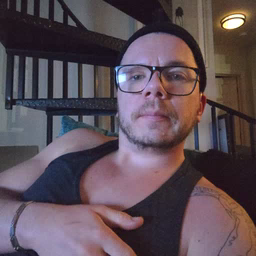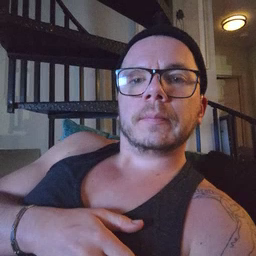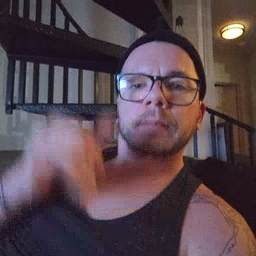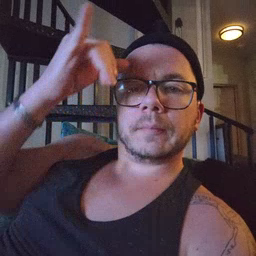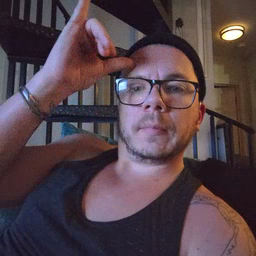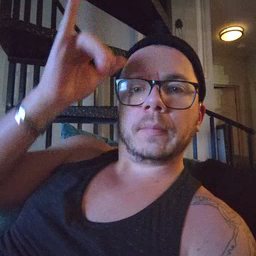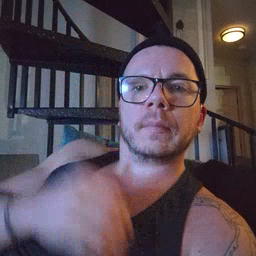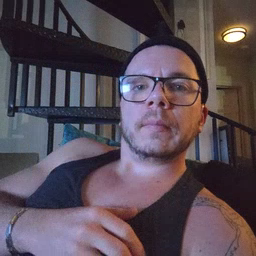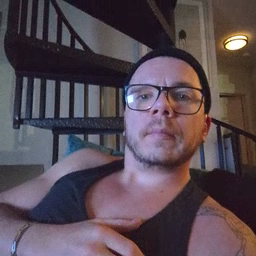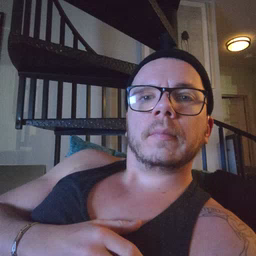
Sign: cow